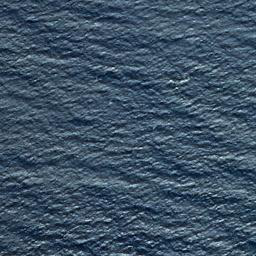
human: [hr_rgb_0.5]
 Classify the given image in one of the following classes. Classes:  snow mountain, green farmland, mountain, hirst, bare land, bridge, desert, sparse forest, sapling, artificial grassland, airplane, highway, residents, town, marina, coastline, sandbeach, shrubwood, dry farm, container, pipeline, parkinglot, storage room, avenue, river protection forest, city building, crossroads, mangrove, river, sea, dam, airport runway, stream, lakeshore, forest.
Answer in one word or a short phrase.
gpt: sea